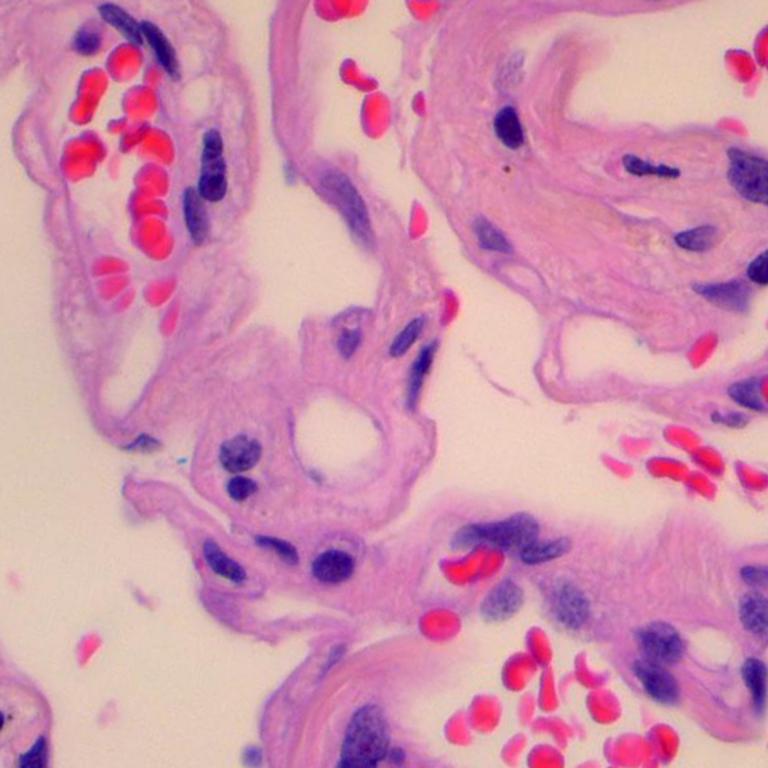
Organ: lung
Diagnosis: benign